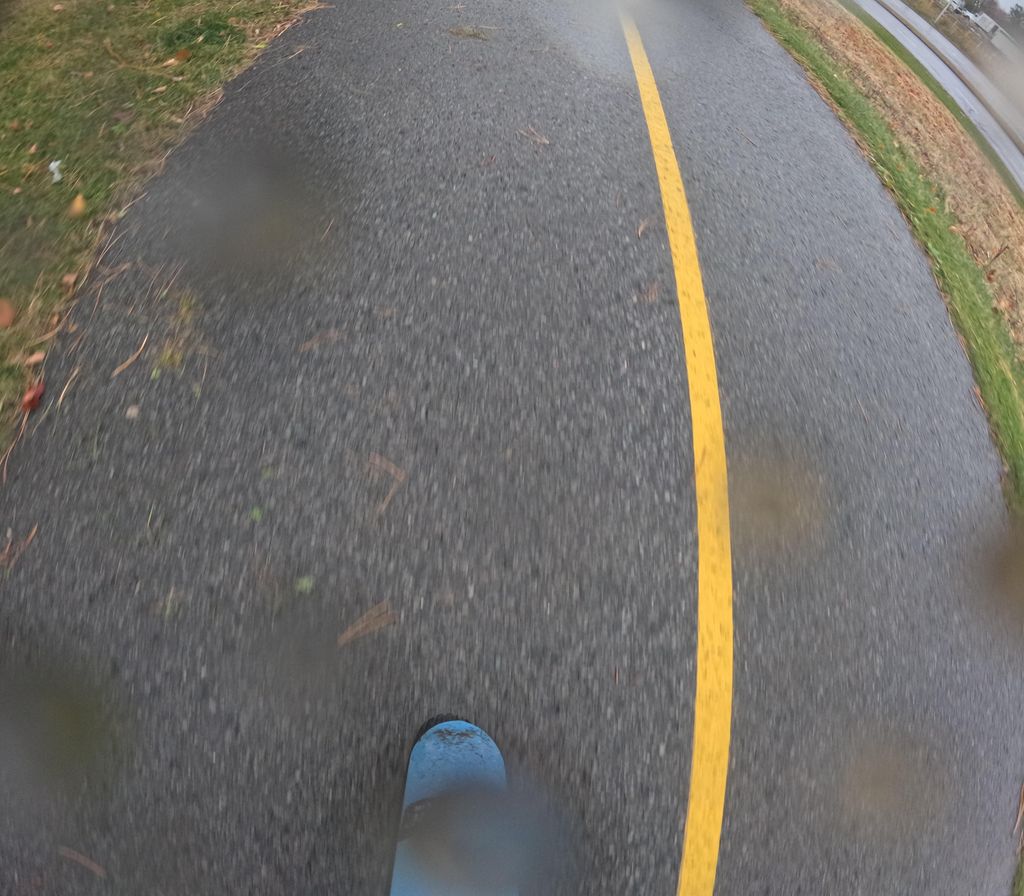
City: ottawa-gatineau